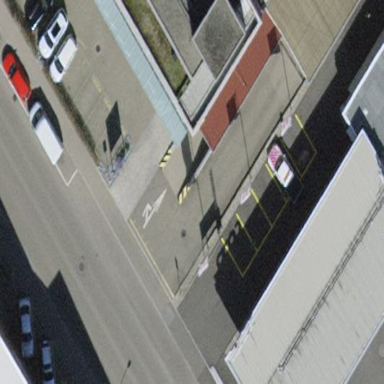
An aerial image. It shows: Fuel station located under roof.